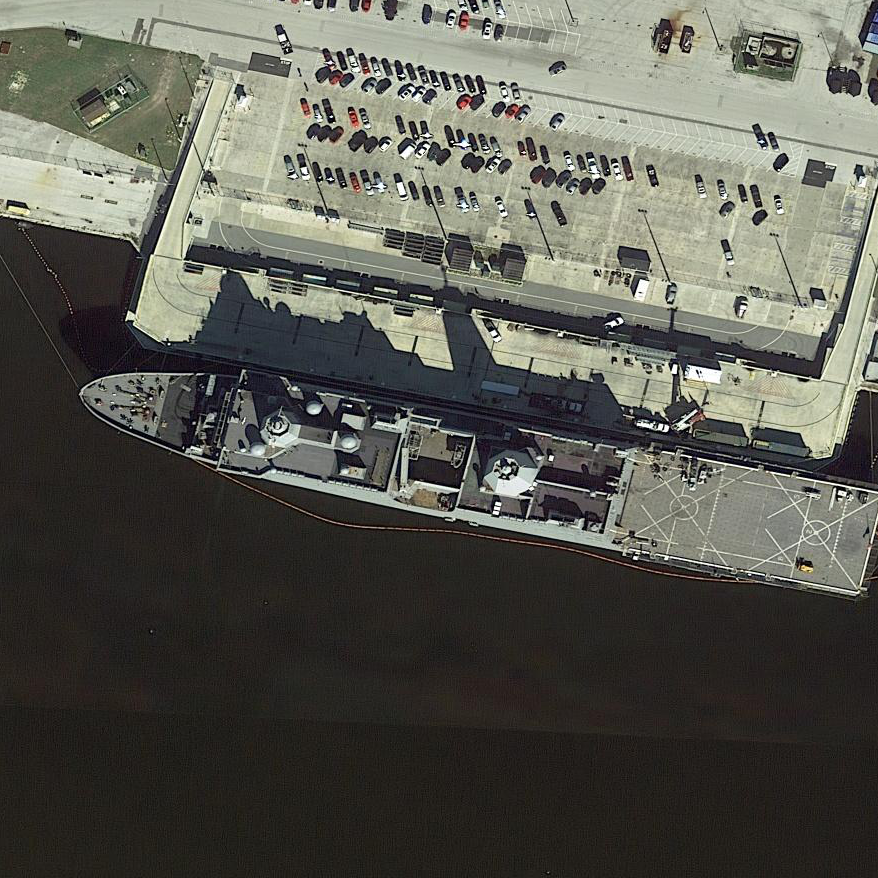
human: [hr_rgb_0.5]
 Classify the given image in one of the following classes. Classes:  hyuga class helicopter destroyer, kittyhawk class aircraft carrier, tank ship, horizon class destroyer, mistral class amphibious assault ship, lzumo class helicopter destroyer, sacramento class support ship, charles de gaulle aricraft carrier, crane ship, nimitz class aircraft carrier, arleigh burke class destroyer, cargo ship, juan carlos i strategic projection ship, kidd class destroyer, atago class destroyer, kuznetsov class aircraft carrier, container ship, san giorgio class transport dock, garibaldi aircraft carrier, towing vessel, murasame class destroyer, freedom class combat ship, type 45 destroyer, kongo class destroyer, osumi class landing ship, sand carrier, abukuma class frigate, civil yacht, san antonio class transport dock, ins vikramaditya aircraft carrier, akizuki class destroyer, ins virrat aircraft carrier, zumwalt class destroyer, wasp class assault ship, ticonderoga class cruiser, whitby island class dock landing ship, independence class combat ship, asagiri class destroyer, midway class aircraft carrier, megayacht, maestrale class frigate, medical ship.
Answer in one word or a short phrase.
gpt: San Antonio class transport dock